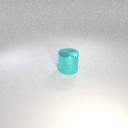
large cyan metal cylinder